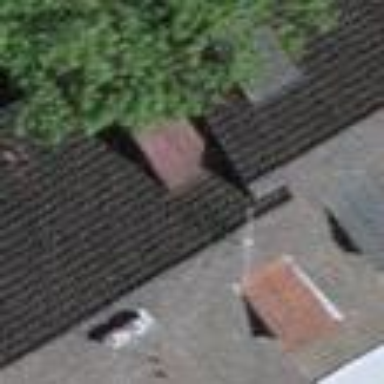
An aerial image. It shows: Terrace building.